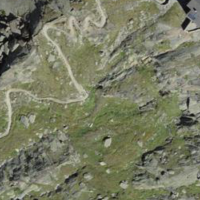
EUNIS habitat code: 48
Species observed at this site:
Hesperia comma
Erebia tyndarus
Colias croceus
Aglais io
Aglais urticae